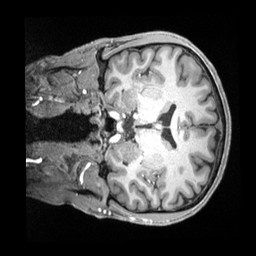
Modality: T1w
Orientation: coronal
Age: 22
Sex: male
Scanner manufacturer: siemens
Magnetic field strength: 3 T
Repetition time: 2.4 s
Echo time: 0.00226 s